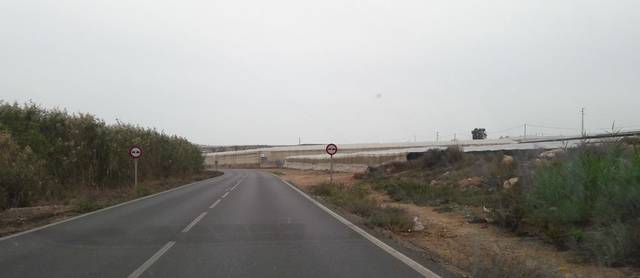
Region: Spain
Coordinates: 36.73, -2.65